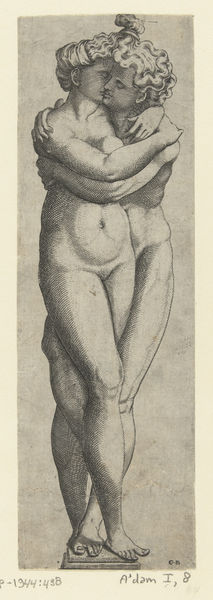
Titel: Sculptuur. Twee geliefden
Standort: Amsterdam
Institution: Rijksmuseum
Schlagwörter: akt, mann, nackt, weiß, busen, frau, grau, schwarz, zeichnung, hochformat, arme, sockel, haare, paar, frontal, locken, renaissance, skulptur, beine, schrift, kuss, liebe, umarmung, graphik, schattierung, muskeln, zahlen, nabel, bauch, zehen, umarmen, adam, stich, verschlungen, verbunden, figura serpentinata, umschlungen, zwillinge, mann und frau, 1900, 8, skulpturzeichnung